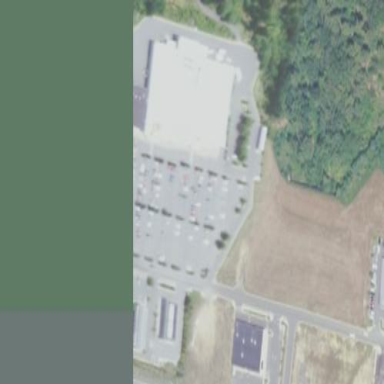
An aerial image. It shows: Shopping Center with retail land use.